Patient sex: M
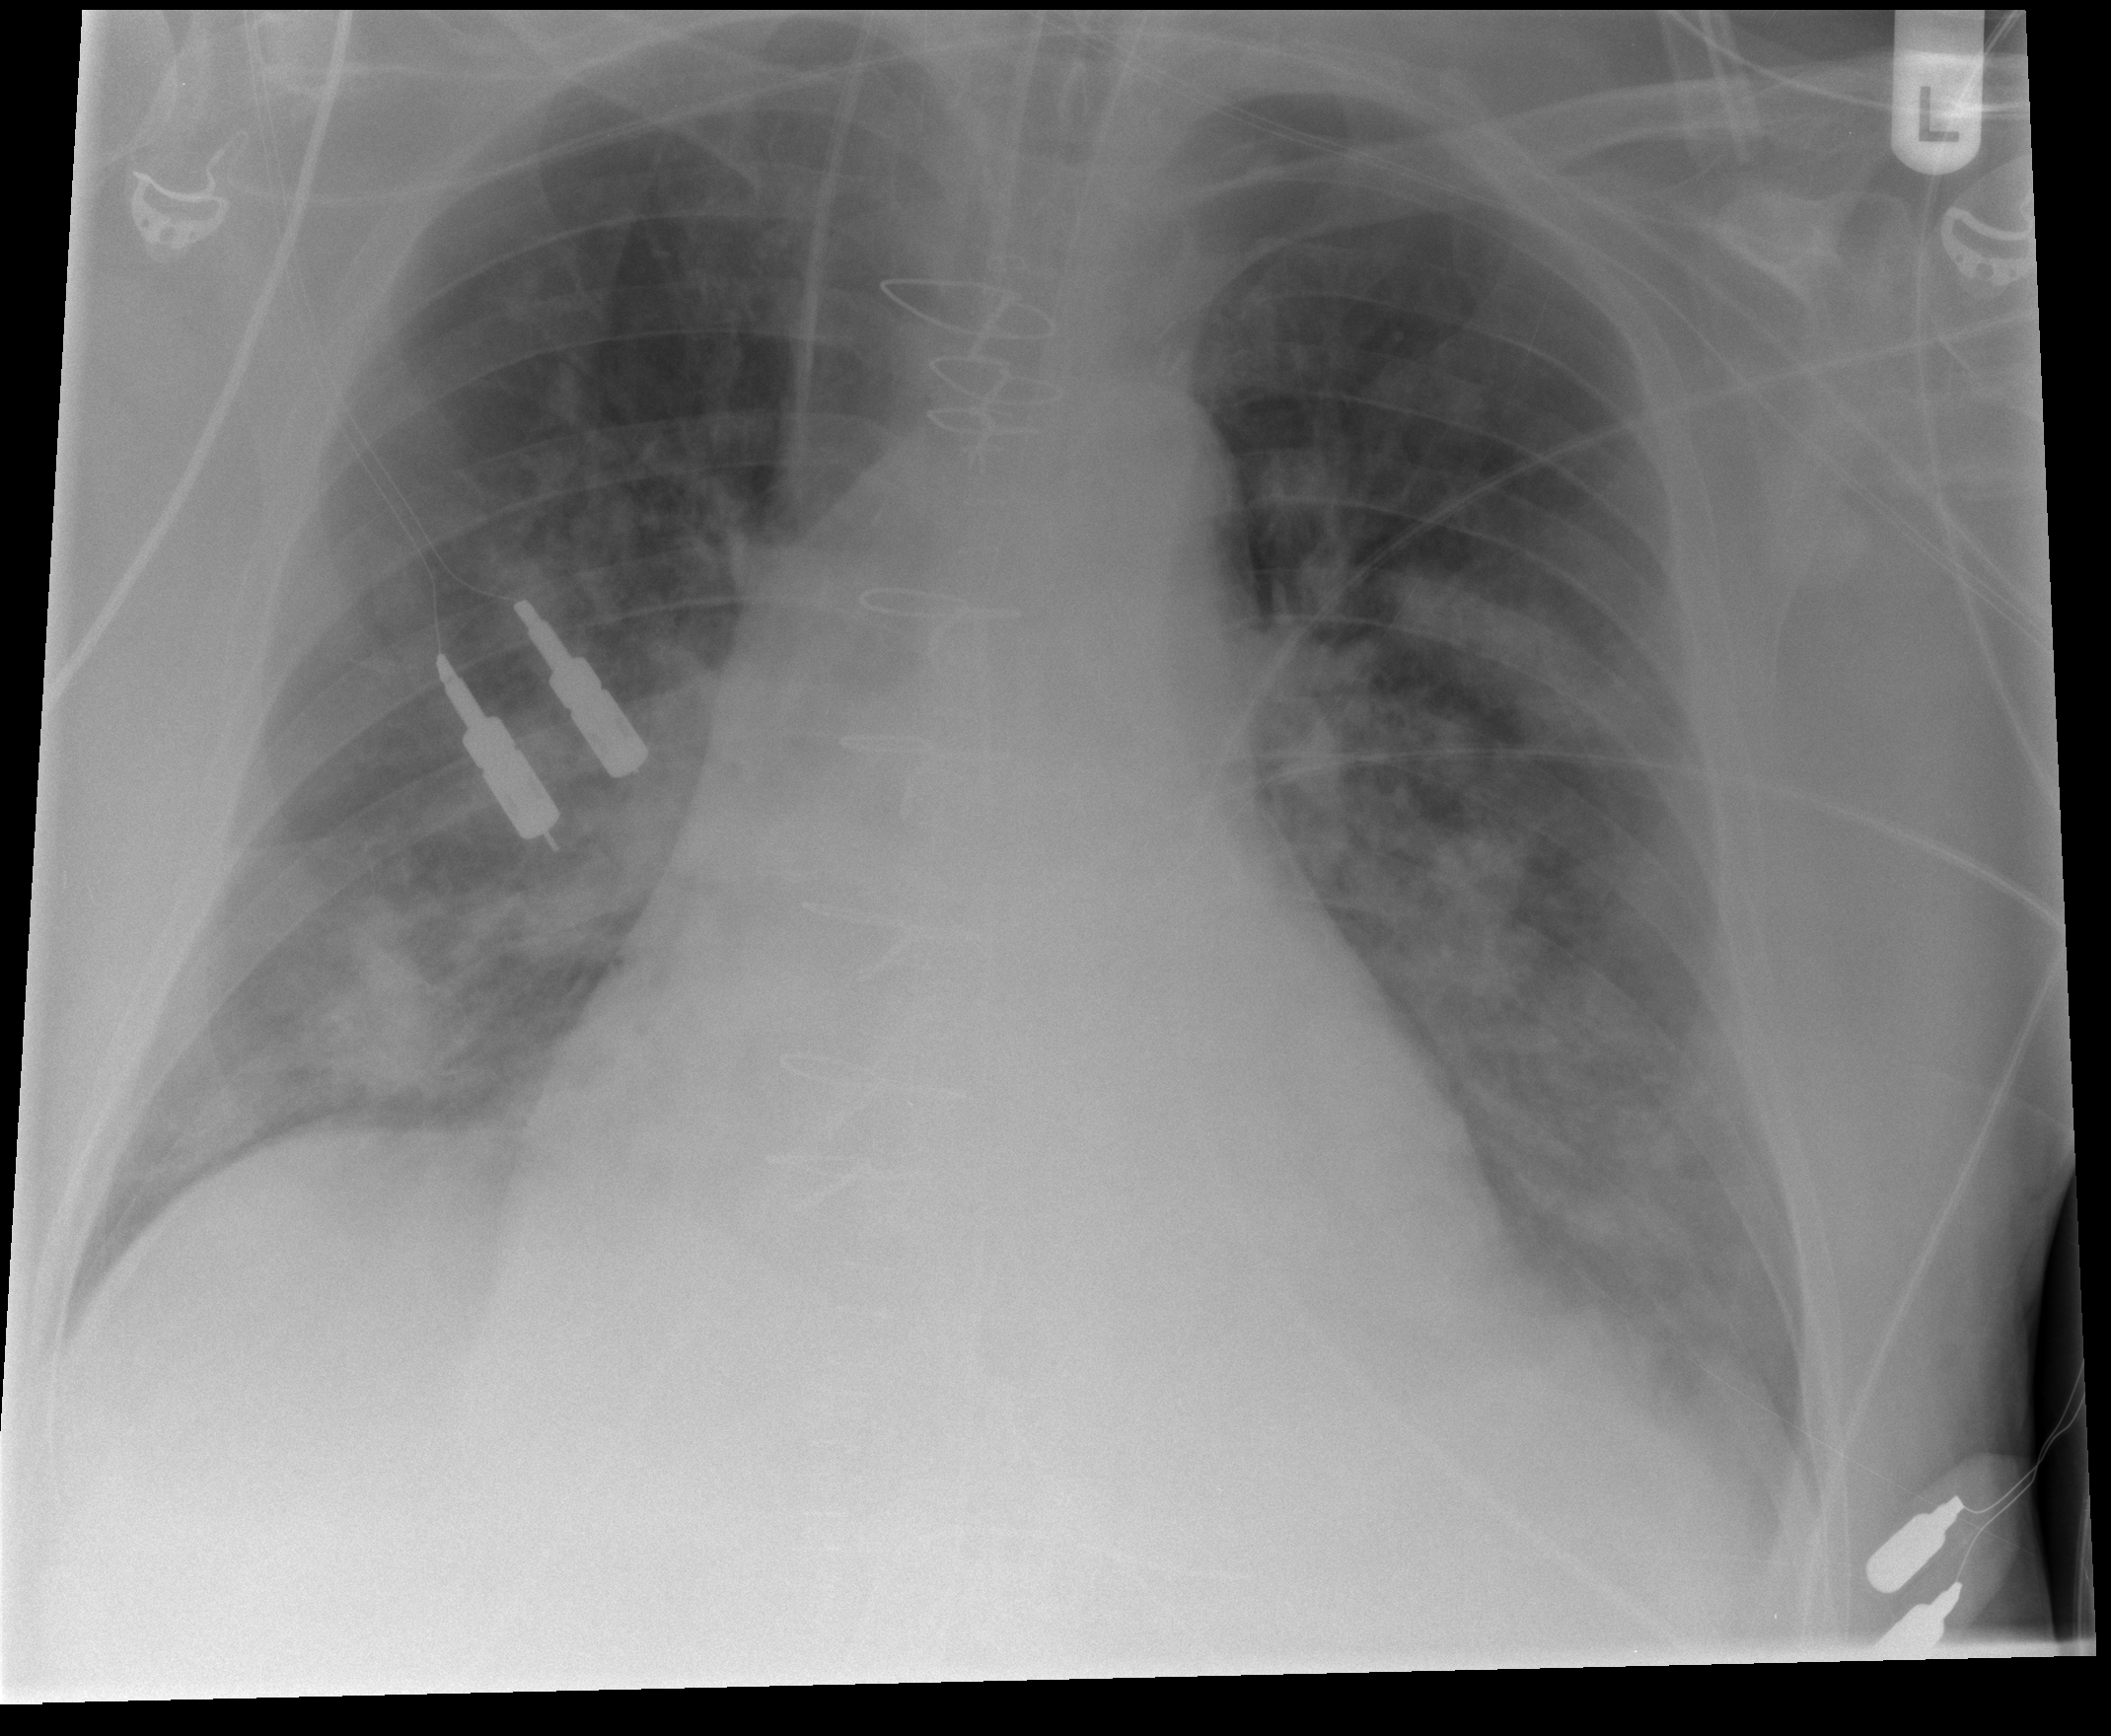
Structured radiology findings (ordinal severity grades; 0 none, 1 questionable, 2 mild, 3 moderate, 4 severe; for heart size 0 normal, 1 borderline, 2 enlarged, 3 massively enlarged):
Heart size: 2
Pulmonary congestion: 0
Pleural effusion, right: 0
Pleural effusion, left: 2
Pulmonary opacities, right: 3
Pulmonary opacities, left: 3
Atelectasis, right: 2
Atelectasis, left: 2